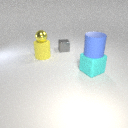
large cyan rubber cube in front of large yellow rubber cylinder